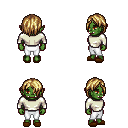
a pixel art fantasy rpg character, female body template, orc, green skin, white long-sleeve shirt, white pants, blonde bangs hairstyle, brown slippers, four views (front, back, left, right), 2x2 character sprite sheet, small pixel art, hard edges, no anti-aliasing